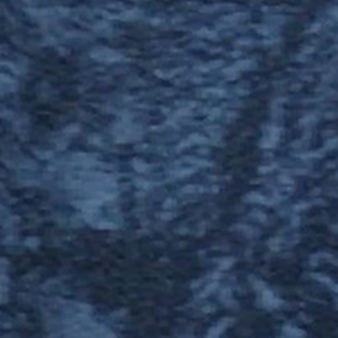
Label: other